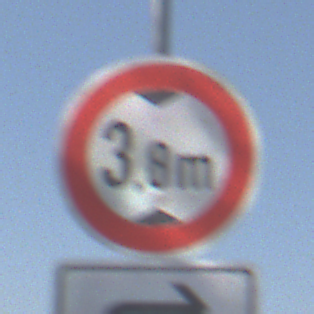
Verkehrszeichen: TatsaechlicheHoehe
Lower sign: RichtungsangabeDurchPfeile5
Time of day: Midday
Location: Outdoor (Nature)
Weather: PartlyCloudy
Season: NotSpecified
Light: Natural